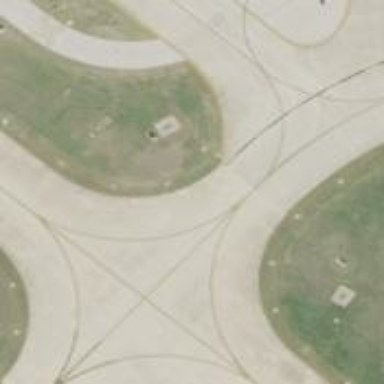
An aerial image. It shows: Image of taxiway at airport.